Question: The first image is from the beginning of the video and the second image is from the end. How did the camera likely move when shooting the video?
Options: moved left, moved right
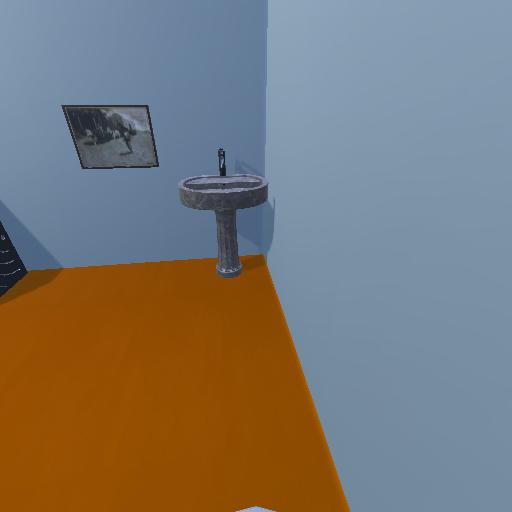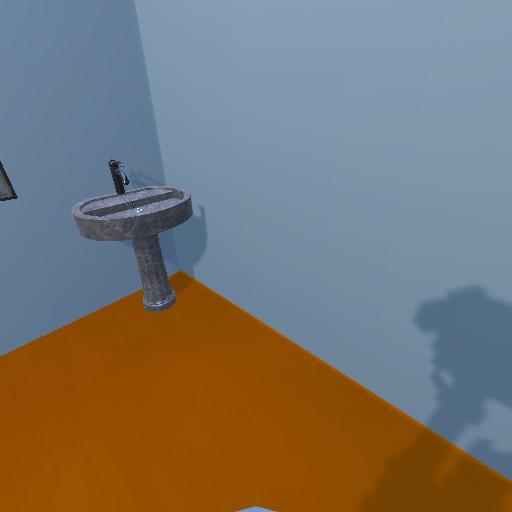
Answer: moved left